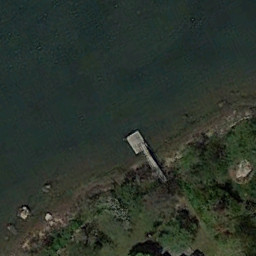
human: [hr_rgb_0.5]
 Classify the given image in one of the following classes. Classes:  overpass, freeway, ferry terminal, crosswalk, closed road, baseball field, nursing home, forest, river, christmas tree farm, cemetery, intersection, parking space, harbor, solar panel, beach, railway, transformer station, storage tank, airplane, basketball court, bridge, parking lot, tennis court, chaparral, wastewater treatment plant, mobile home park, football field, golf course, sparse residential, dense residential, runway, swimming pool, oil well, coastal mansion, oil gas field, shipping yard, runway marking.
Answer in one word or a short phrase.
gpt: ferry terminal